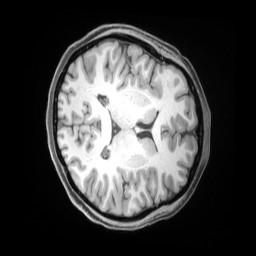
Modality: T1w
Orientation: axial
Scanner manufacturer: siemens
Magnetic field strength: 3 T
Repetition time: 2.53 s
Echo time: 0.00169 s